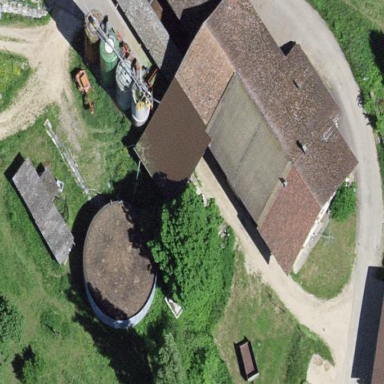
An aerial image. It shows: Farmyard area.